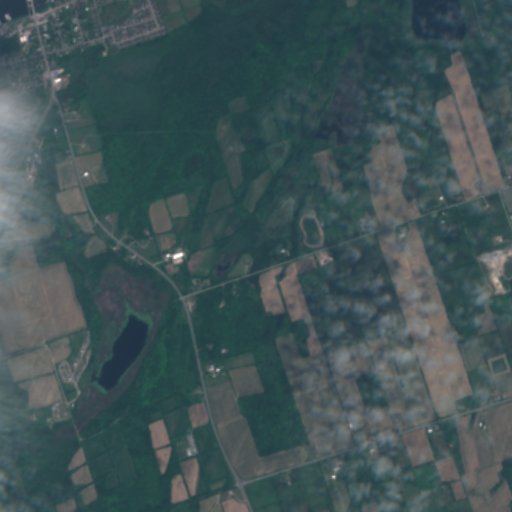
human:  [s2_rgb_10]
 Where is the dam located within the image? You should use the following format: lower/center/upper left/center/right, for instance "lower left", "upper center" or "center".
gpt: The dam is located in the upper left of the image.
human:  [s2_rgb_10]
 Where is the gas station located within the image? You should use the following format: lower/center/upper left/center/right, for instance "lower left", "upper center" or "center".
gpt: The gas station is located in the upper left of the image.
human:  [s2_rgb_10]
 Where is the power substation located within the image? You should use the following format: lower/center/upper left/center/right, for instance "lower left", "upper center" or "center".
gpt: The power substation is located in the upper left of the image.
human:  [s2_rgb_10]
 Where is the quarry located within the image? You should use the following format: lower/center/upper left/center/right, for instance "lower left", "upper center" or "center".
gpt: The quarry is located in the center right of the image.
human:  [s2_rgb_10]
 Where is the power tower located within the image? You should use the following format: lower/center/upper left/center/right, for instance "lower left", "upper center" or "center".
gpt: There is no power tower in the image.